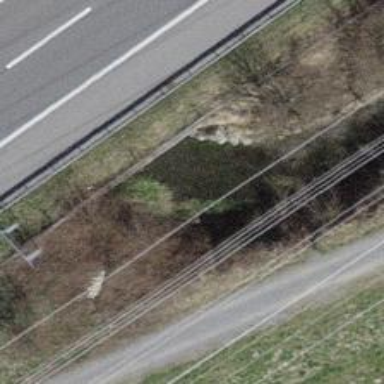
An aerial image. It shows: Tunnel.